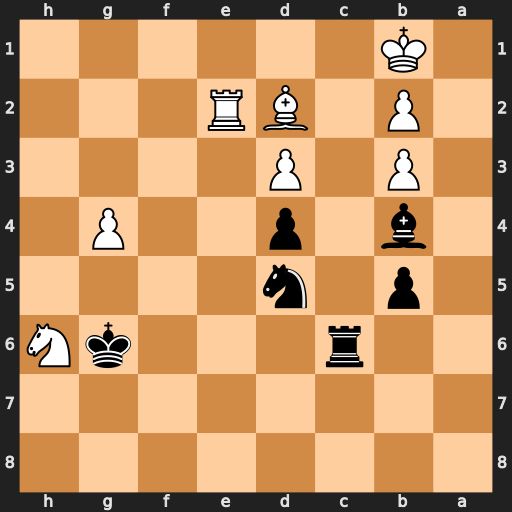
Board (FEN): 8/8/2r3kN/1p1n4/1b1p2P1/1P1P4/1P1BR3/1K6
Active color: b
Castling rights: -
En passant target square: -
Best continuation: Bxd2 Rxd2 Kxh6